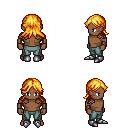
a pixel art fantasy rpg character, male body template, human, dark skin, leather shoulder armor, teal pants, light blonde loose hair, leather bracers, metal boots, four views (front, back, left, right), 2x2 character sprite sheet, small pixel art, hard edges, no anti-aliasing